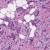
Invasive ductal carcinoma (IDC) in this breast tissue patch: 1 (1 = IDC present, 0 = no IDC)